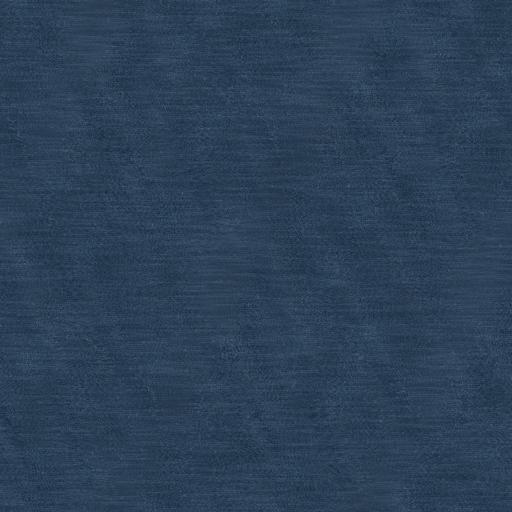
Tags: blue carpet cloth dark fabric floor